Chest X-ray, AP view. Patient: 40 years old, sex M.
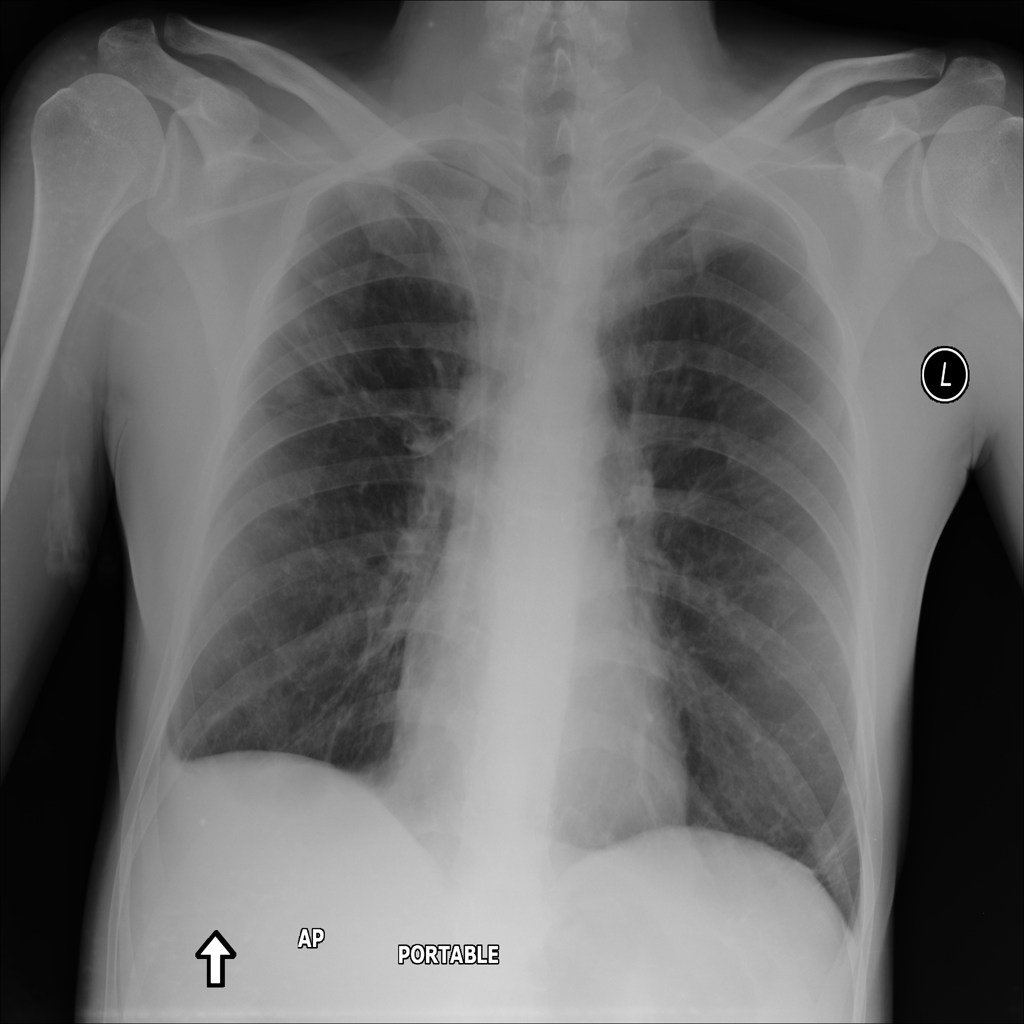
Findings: Nodule